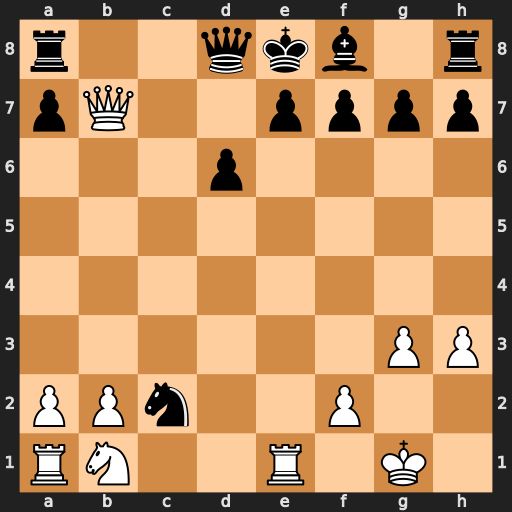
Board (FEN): r2qkb1r/pQ2pppp/3p4/8/8/6PP/PPn2P2/RN2R1K1
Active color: w
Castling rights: kq
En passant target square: -
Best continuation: Qc6+ Qd7 Qxa8+ Qd8 Qc6+